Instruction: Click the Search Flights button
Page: home
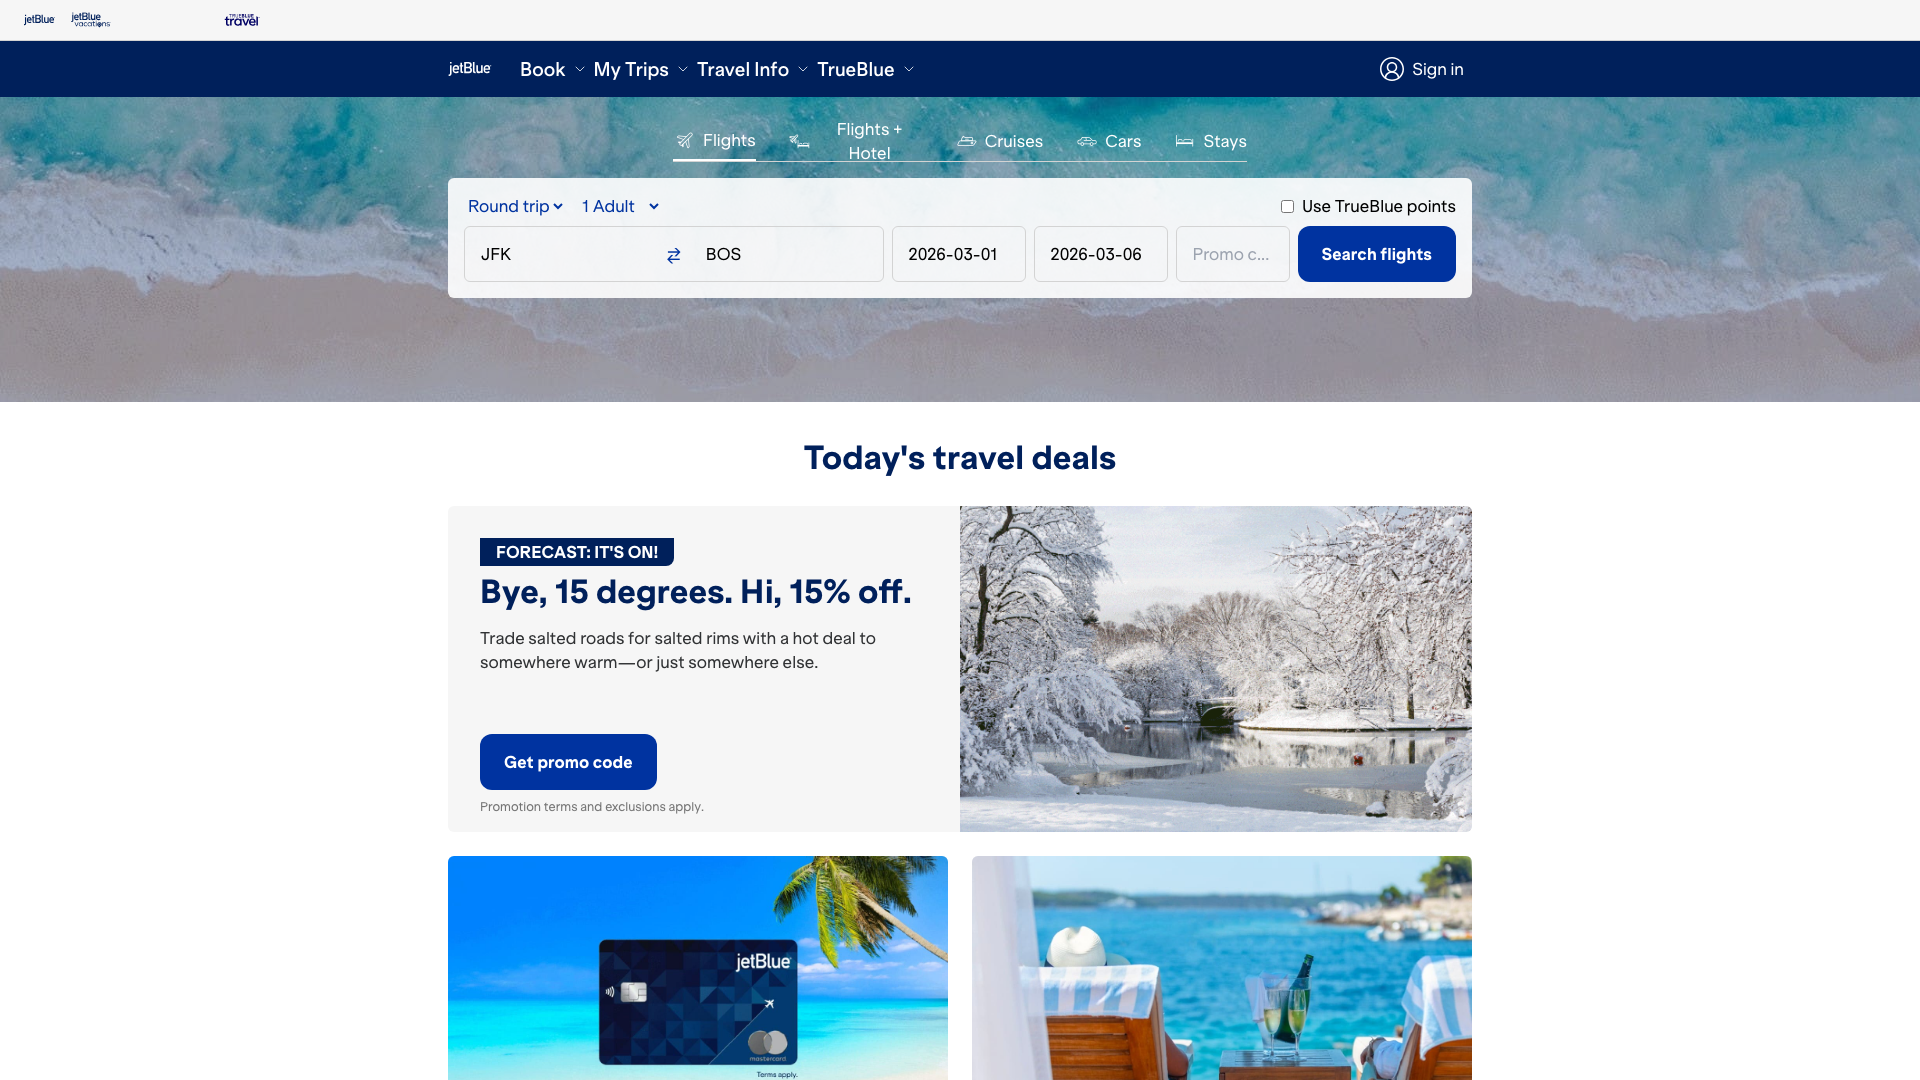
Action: click